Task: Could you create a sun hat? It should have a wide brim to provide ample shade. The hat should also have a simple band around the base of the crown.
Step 135:
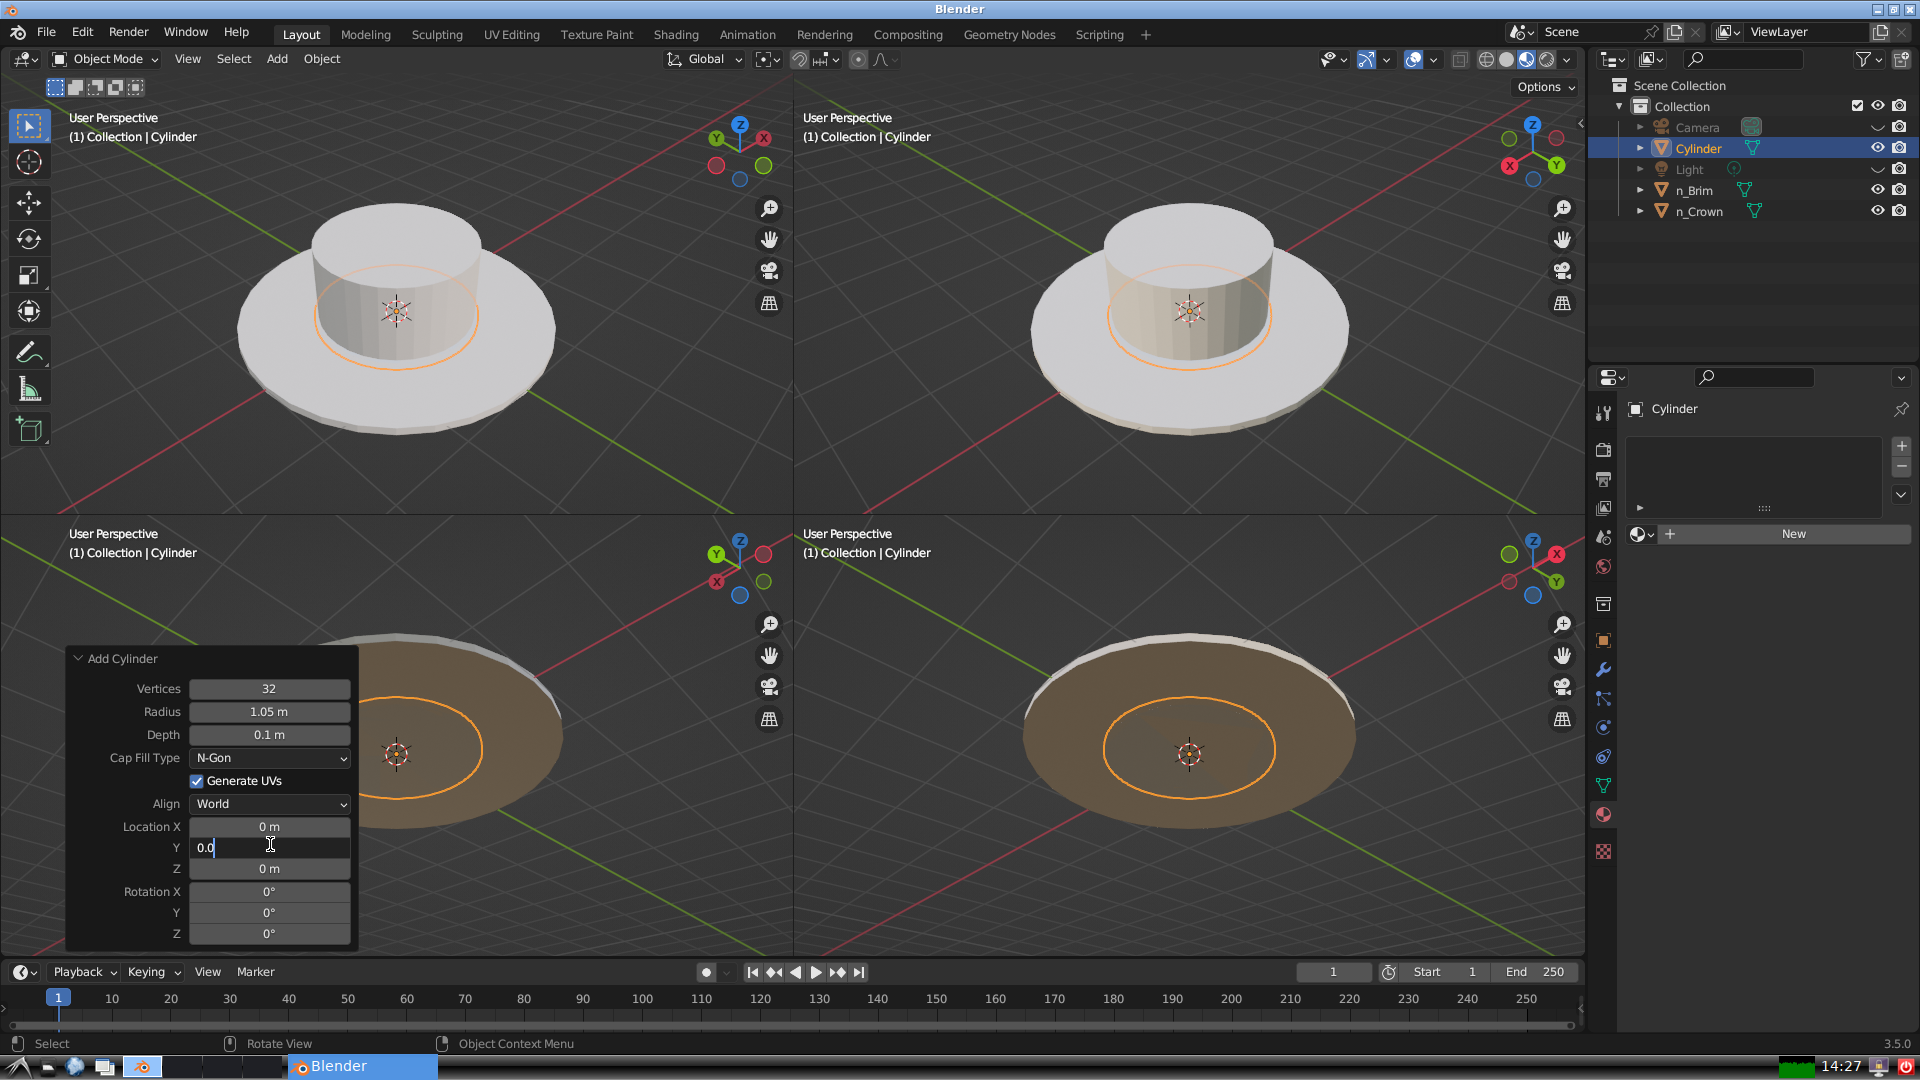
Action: {"key_press": ['Return']}